A scalogram of one vibration snapshot from a rotating bearing is shown, computed with a continuous wavelet transform. Based on the visible evidence, which condition applies: normal, inner_race, outer_race, ball?
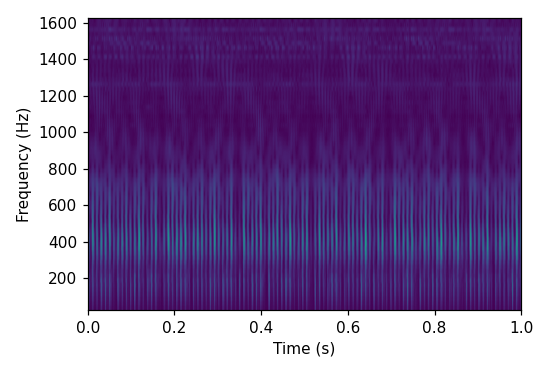
Answer: outer_race